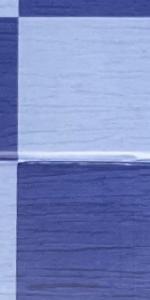
Label: Empty